Question: I've a question about rotating and perspective in css3.
I've a div in the middle of the page and on a button on that page, a pagslider toggles up from the left. But, when that pageslider is sliding in, I want my div rotating to the back. I think I've to use Perspective and Rotating for it, but I'm not really sure.

I hope you guys understand what I mean. The div has to stay in the visible window. It has to dynamically go in depth, and on closing the pageslider it has to go fullscreen again.
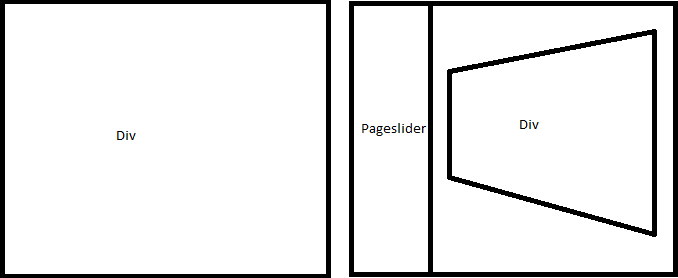
Answer: Take a look at <URL>.